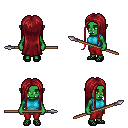
a pixel art fantasy rpg character, female body template, orc, green skin, teal sleeveless shirt, red pants, brunette extra-long hairstyle, ghillies, spear, four views (front, back, left, right), 2x2 character sprite sheet, small pixel art, hard edges, no anti-aliasing